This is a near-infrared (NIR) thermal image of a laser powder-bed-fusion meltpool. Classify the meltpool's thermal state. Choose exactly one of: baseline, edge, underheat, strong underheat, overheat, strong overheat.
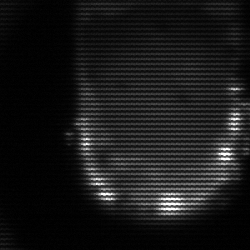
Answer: baseline